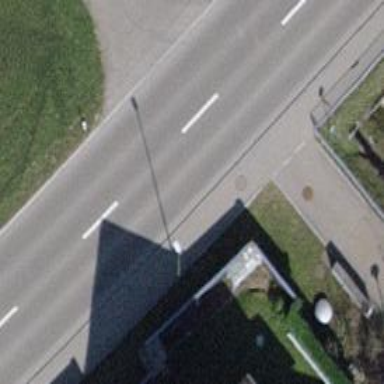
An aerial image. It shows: Kerb barrier.